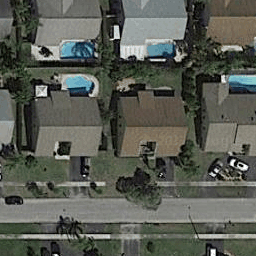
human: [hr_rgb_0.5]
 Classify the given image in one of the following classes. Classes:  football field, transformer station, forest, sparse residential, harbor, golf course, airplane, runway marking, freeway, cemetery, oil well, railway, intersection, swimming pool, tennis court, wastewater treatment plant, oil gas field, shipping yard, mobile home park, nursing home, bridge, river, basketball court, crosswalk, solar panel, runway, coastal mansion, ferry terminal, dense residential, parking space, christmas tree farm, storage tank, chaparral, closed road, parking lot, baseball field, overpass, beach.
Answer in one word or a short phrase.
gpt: dense residential